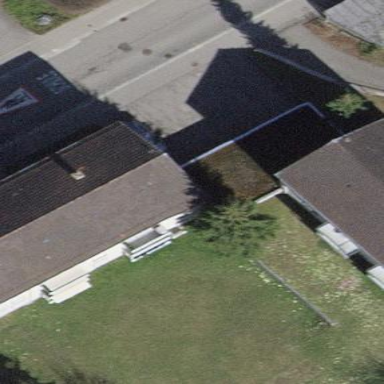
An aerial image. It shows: Garage building.